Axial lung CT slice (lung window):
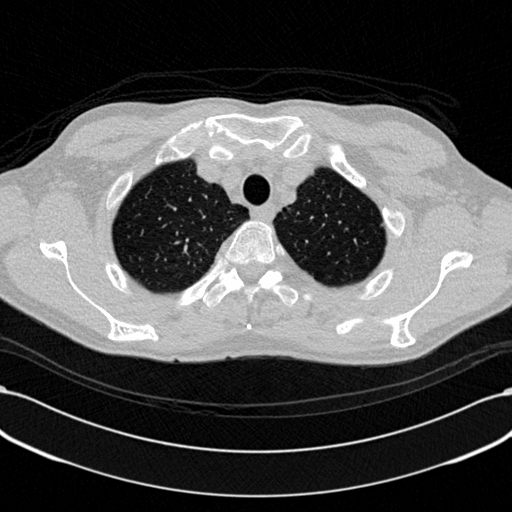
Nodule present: no